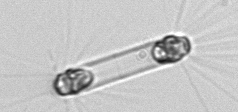
Label: Corethron_hystrix